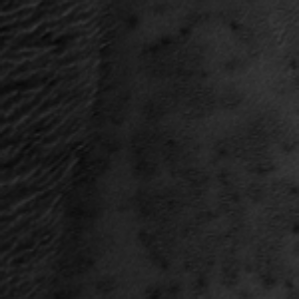
Label: frost